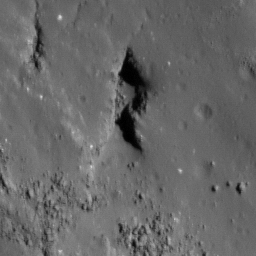
Pit: Tycho 9
Host crater: Tycho
Host type: impact_melt
Lunar coordinates: latitude -42.651, longitude 349.542